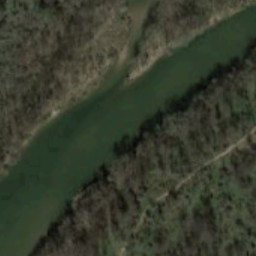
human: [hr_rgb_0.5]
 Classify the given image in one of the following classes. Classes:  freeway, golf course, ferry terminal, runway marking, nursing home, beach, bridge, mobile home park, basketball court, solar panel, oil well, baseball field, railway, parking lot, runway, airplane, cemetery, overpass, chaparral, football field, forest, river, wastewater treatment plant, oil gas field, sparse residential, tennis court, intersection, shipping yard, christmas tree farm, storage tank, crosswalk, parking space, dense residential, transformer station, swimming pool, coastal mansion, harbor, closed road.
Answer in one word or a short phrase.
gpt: river